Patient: sex F, age 49
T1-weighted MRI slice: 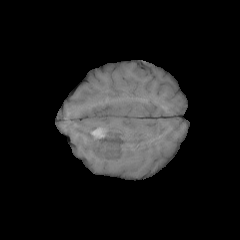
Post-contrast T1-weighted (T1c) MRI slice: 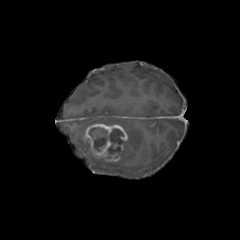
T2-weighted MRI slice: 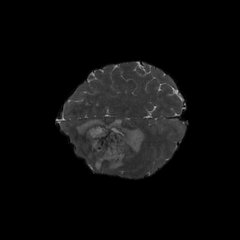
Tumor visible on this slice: yes
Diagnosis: Glioblastoma, IDH-wildtype
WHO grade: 4